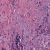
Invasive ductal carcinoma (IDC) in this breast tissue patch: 1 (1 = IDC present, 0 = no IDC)